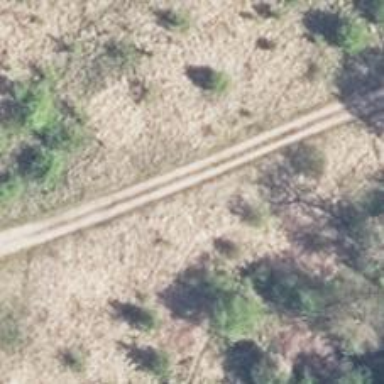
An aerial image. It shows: Track with ground surface of grade 3.